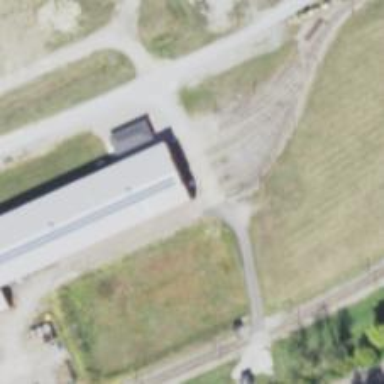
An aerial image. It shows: Preserved railway with contact line electrification.